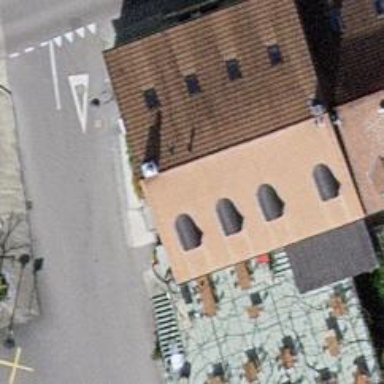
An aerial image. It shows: Restaurant.